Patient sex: F
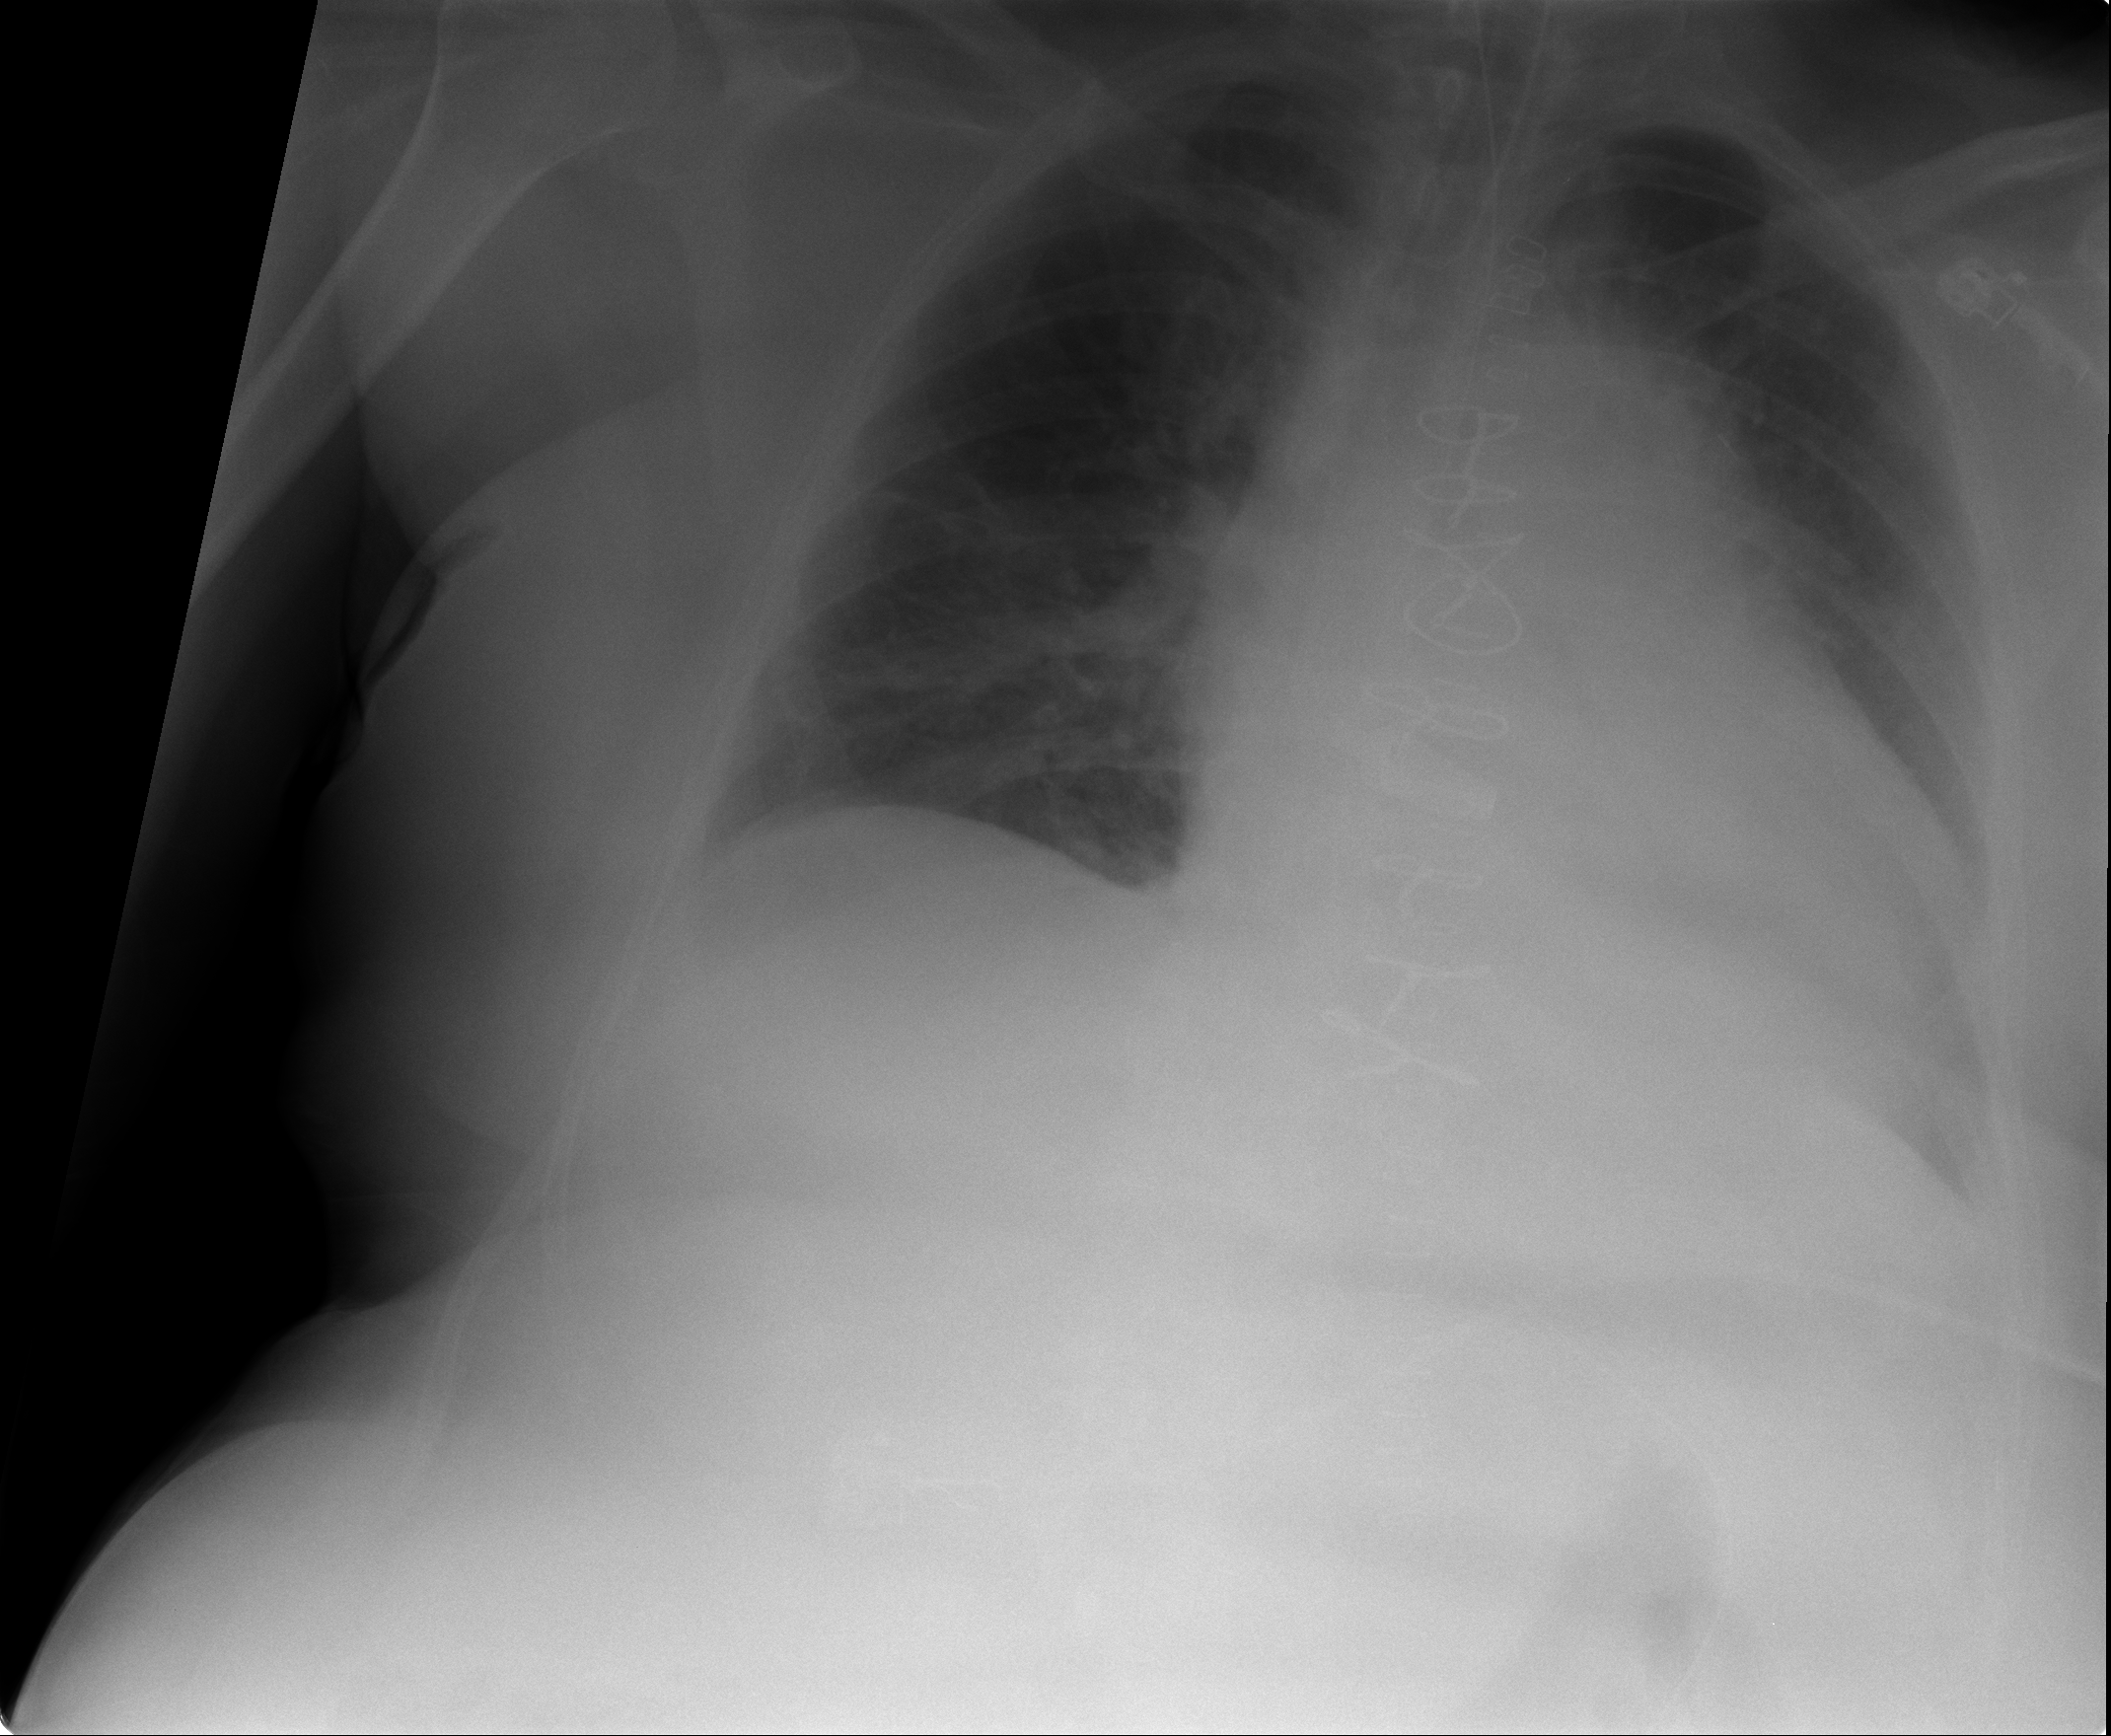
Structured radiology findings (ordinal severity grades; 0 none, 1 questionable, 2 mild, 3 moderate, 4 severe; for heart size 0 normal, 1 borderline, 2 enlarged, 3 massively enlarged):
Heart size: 2
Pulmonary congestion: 1
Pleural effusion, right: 0
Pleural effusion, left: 1
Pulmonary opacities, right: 0
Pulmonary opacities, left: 0
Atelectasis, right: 2
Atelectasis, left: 2